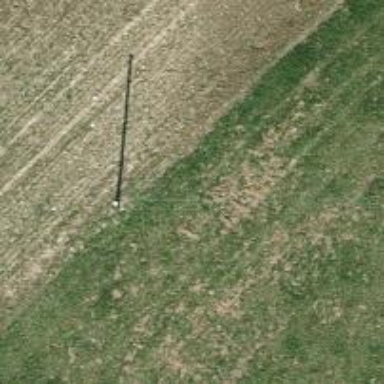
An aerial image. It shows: Power pole.